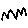
Label: zigzag